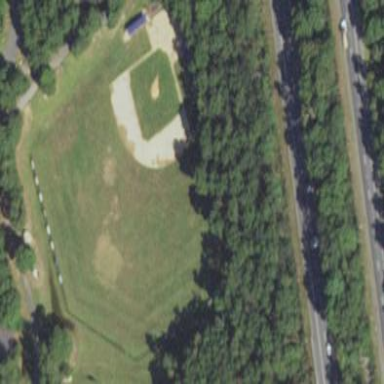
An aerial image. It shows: Baseball pitch for leisure and sports activities.